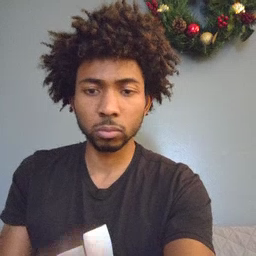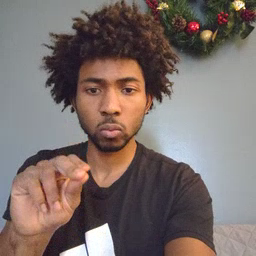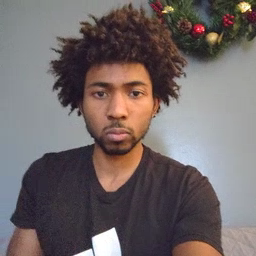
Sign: no